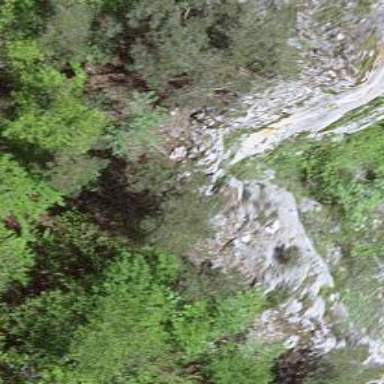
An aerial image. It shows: Cliff in nature.